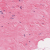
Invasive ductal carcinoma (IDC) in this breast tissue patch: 0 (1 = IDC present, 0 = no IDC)